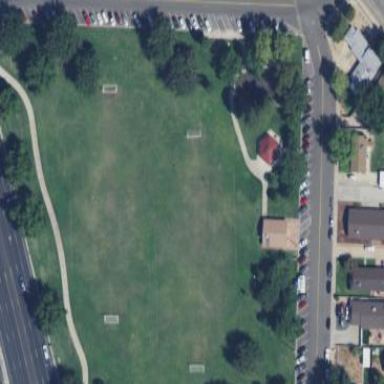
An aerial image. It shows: Park featuring soccer sports facilities.